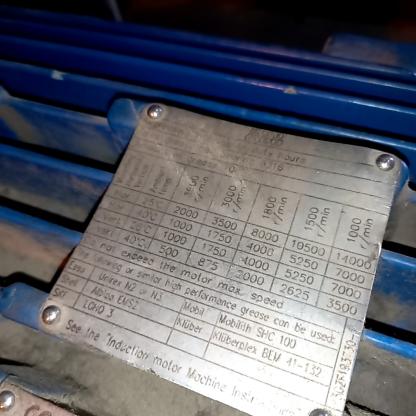
Klasa: tabliczka-znamionowa